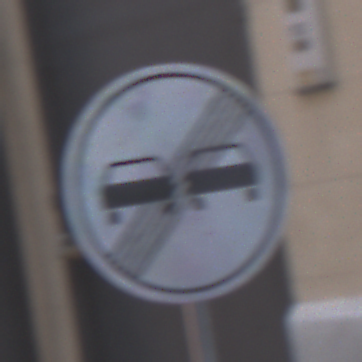
Verkehrszeichen: EndeUeberholverbot
Umgebung: Outdoor, Urban
Tageszeit: MorningAfternoon
Wetter: PartlyCloudy
Licht: Natural
Jahreszeit: NotSpecified
Kontrast: MediumContrast